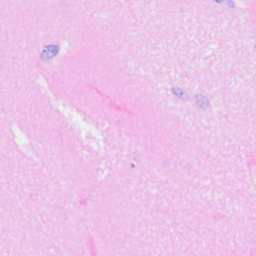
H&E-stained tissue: Breast